【题型】选择题　【知识点】解析几何　【难度】medium
已知曲线 \(E: x|x| - y|y| = 1\)，点 \(P\) 为曲线 \(E\) 上一动点，有如下两个命题：\textcircled{1}点 \(P\) 到直线 \(y = x + 2\) 的距离存在最小值；\textcircled{2}点 \(P\) 到直线 \(y = x - 2\) 的距离存在最小值；

则下列选项正确的是（ ）

\begin{tabular}{@{}l@{\hspace{5em}}l@{}}
A. 命题\textcircled{1}、\textcircled{2}都错误 \quad &B. 命题\textcircled{1}、\textcircled{2}都正确 \quad \\[8pt]

C. 命题\textcircled{1}正确、命题\textcircled{2}错误 \quad &D. 命题\textcircled{1}错误、命题\textcircled{2}正确
\end{tabular}
【解答】
【答案】\(D\)

【详解】分析曲线 \(E\): \(x|x| - y|y| = 1\).

根据 \(x\)，\(y\) 的符号分情况讨论：

当 \(x \ge 0\)，\(y \ge 0\) 时，\(x^2 - y^2 = 1\) (双曲线右支在 \(x\) 轴上方部分).

当 \(x \ge 0\)，\(y < 0\) 时，\(x^2 + y^2 = 1\) (单位圆右半圆在 \(x\) 轴下方部分).

当 \(x < 0\)，\(y \ge 0\) 时，\(-x^2 - y^2 = 1\) (不表示任何图形).

当 \(x < 0\)，\(y < 0\) 时，\(-x^2 + y^2 = 1\) (双曲线下支在 \(y\) 轴左侧部分).

曲线 \(E\) 由以上曲线组合而成，如图.

命题\textcircled{1}：直线 \(y = x + 2\) 与曲线 \(E\) 的位置关系如图所示，该直线与单位圆右半圆、双曲线右支均相离，且两支双曲线均有相同的渐近线 \(y = x\)，故点 \(P\) 到直线 \(y = x + 2\) 的距离无最小值.

故命题\textcircled{1}错误.

命题\textcircled{2}：由图可知点 \(P\) 到直线 \(y = x - 2\) 的距离存在最小值.

先计算圆 \(x^2 + y^2 = 1\ (x \ge 0,\ y < 0)\) 的圆心到直线 \(y = x - 2\) 的距离为
\[
d = \frac{|1 \cdot 0 - 1 \cdot 0 - 2|}{\sqrt{1^2 + (-1)^2}} = \frac{2}{\sqrt{2}} = \sqrt{2},
\]
则点 \(P\) 到直线 \(y = x - 2\) 的距离的最小值为 \(d - r = \sqrt{2} - 1\).

故命题\textcircled{2}正确.

故选：\(D\).

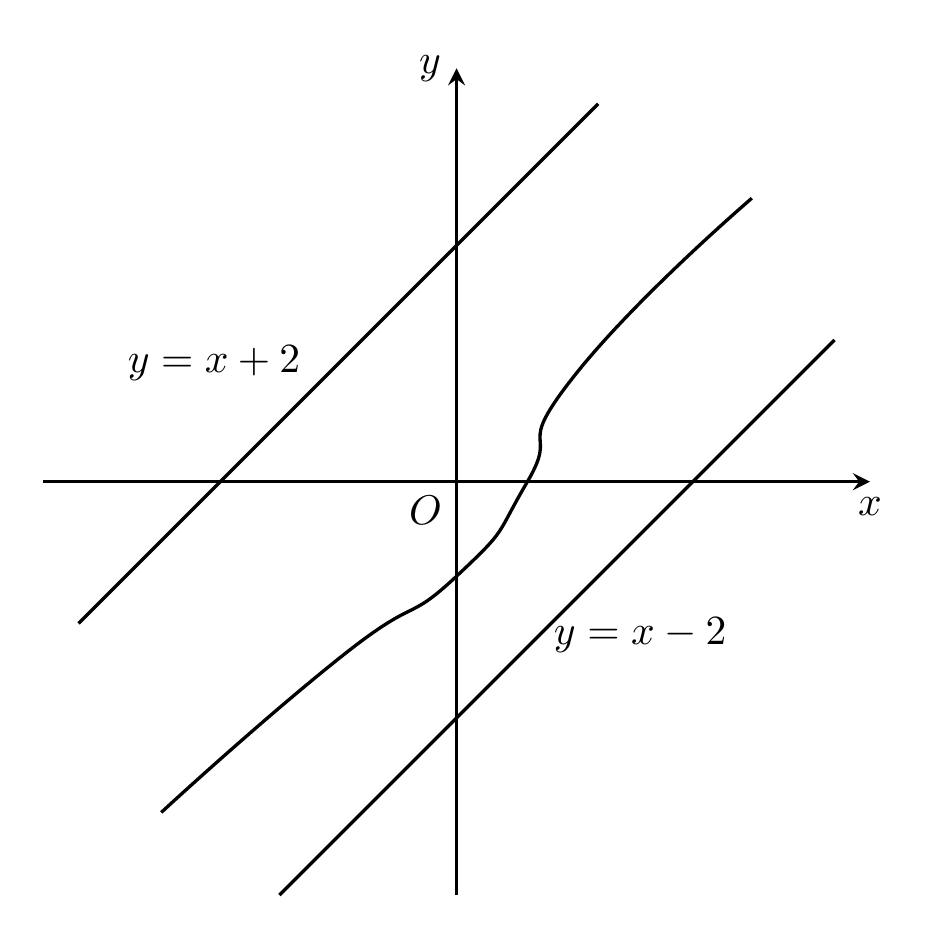